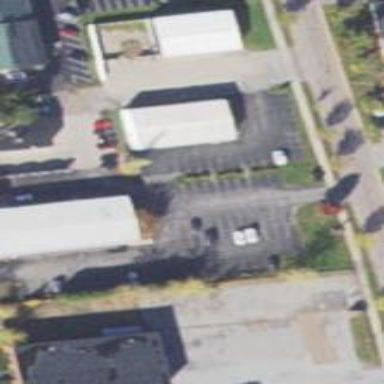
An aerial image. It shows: Parking area with surface.